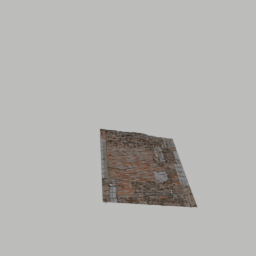
Label: architecture